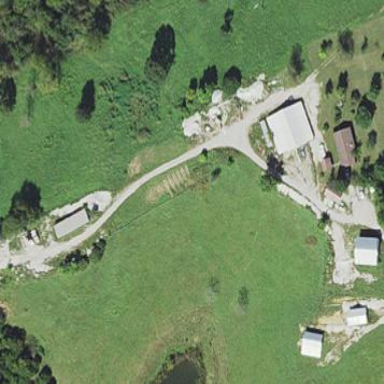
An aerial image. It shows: Farmyard area.